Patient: sex F, age 74
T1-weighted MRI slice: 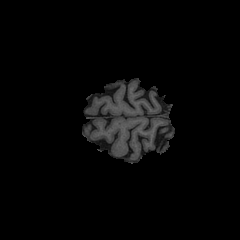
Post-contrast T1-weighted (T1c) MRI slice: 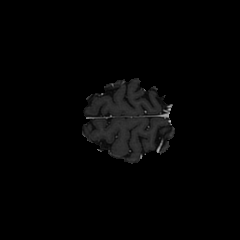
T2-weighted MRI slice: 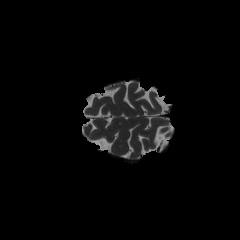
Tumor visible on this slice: no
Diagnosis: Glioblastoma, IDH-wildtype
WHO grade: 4